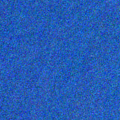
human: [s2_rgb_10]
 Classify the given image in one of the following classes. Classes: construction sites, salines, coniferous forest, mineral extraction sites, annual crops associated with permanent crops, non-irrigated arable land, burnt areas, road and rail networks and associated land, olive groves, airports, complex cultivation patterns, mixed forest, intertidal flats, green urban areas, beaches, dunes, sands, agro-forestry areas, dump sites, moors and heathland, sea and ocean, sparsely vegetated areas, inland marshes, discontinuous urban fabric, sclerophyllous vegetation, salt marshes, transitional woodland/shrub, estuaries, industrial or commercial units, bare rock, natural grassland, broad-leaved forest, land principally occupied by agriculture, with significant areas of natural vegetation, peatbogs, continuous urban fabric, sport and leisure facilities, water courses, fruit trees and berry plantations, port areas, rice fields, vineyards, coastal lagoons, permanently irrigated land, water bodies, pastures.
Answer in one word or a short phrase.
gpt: sea and ocean